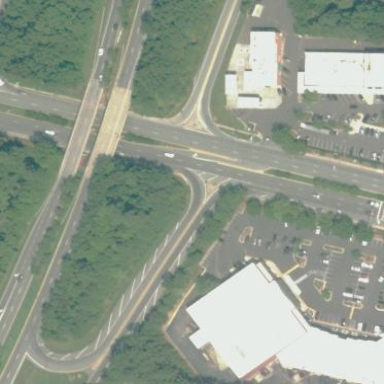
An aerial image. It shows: Trunk link area on the highway.